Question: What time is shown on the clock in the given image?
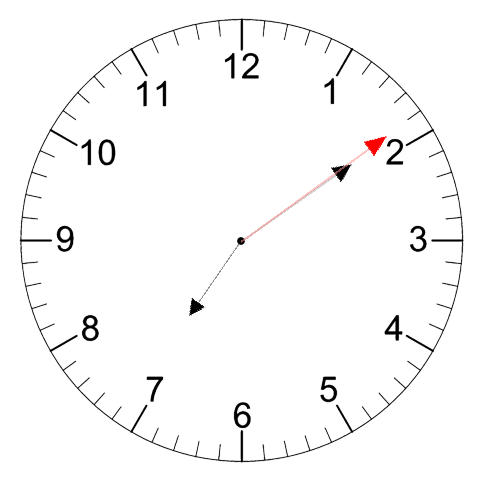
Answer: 07:09:09